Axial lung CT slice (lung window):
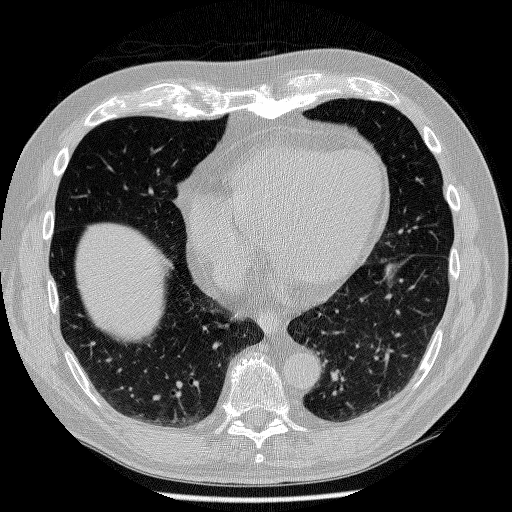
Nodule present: no